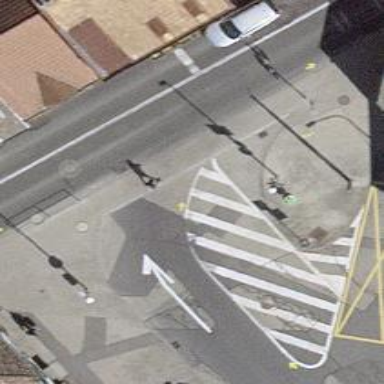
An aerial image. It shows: Continuous sidewalk.